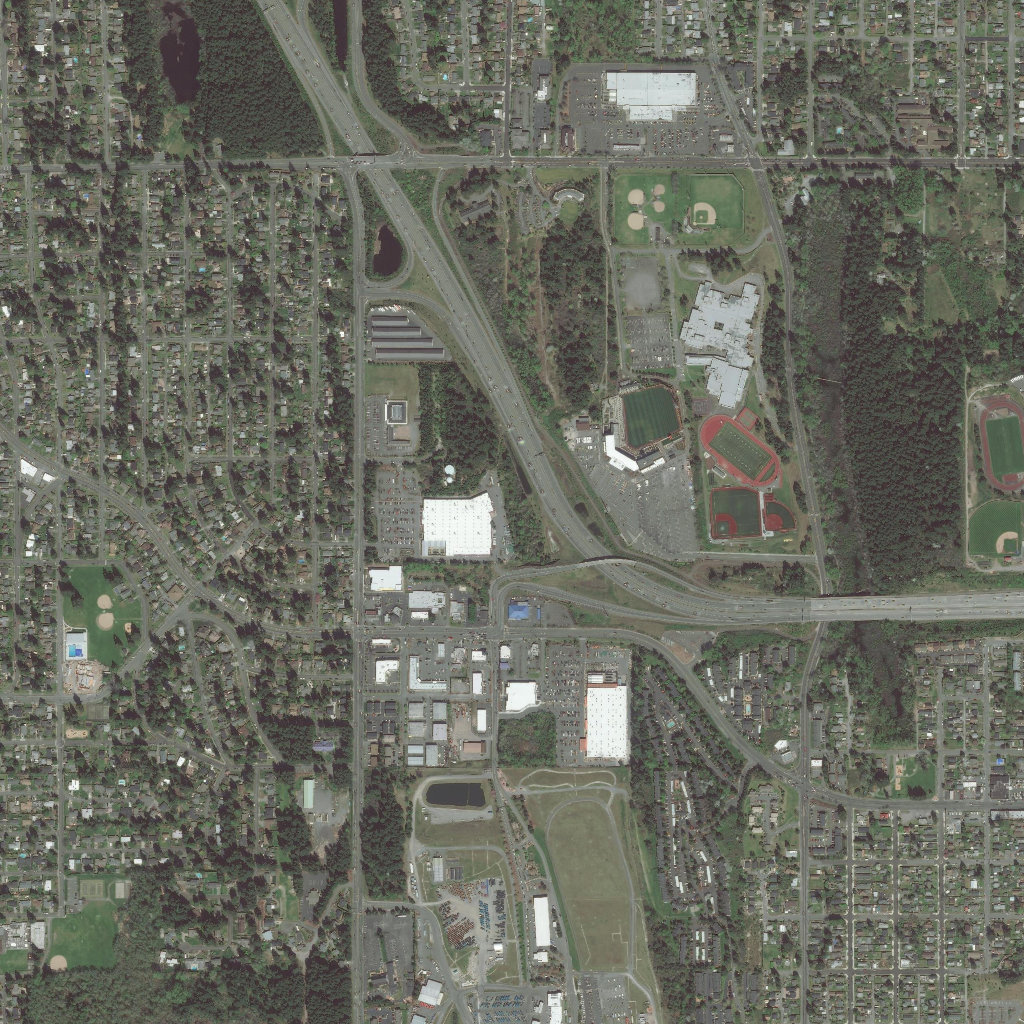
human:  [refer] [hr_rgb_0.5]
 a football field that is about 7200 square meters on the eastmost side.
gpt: <box>[[69, 41, 75, 46, 0]]</box>